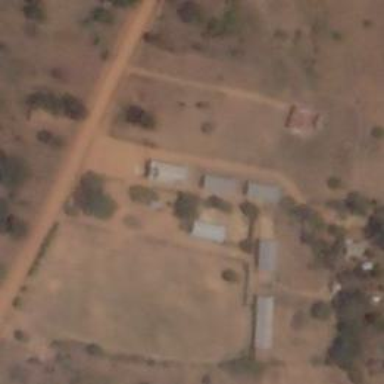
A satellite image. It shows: School.